Interaction volume radius: 10 \u00c5
Interaction volume height: 10 \u00c5
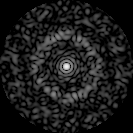
Disorder parameter: 0.8505